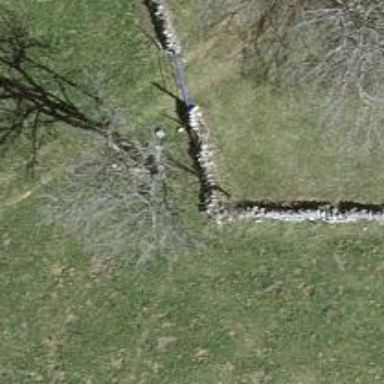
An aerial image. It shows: Wall barrier.